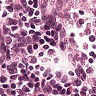
Metastatic tissue present: no